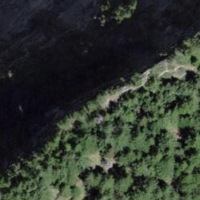
EUNIS habitat code: 43
Species observed at this site:
Aster alpinus
Lophophanes cristatus
Dryas octopetala